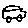
Label: car